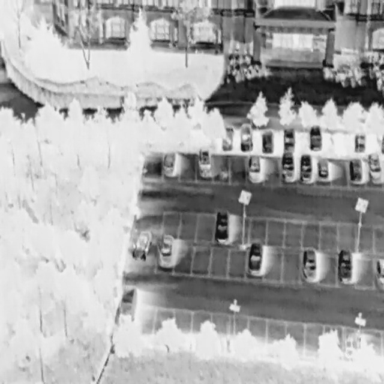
There are 22 objects shown in the infrared image, including 21 Cars, and a DontCare.